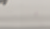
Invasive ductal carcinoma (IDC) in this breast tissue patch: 0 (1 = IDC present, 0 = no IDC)